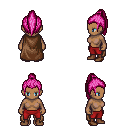
a pixel art fantasy rpg character, female body template, human, dark skin, brown cape, red pants, pink long topknot hairstyle, brown shoes, four views (front, back, left, right), 2x2 character sprite sheet, small pixel art, hard edges, no anti-aliasing